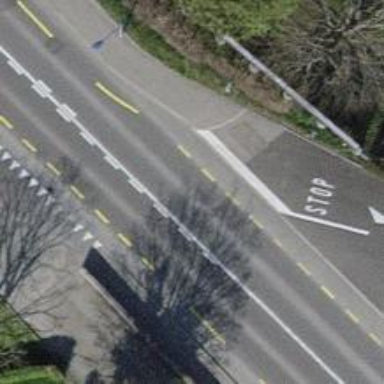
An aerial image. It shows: Asphalt footway with unmarked crossing.